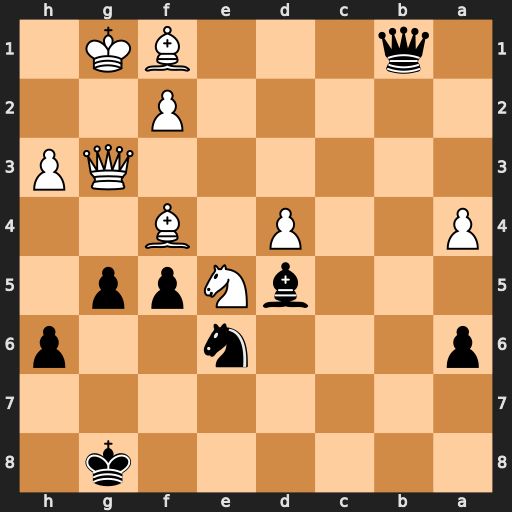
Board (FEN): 6k1/8/p3n2p/3bNpp1/P2P1B2/6QP/5P2/1q3BK1
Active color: b
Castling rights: -
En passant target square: -
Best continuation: Nxf4 Qe3 Bg2 Kh2 Bxf1